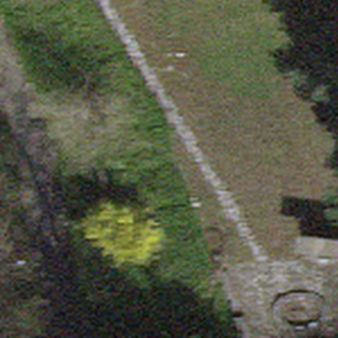
Label: other